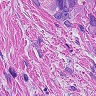
Metastatic tissue present: yes